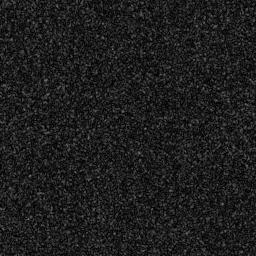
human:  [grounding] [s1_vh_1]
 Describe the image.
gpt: In the satellite image, there is  <ref>1 large ship </ref> <box>[[42, 67, 61, 83, 0]]</box> located at bottom,  <ref>1 medium ship </ref> <box>[[92, 1, 99, 19, 0]]</box> located at top right.